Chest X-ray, PA view. Patient: 32 years old, sex F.
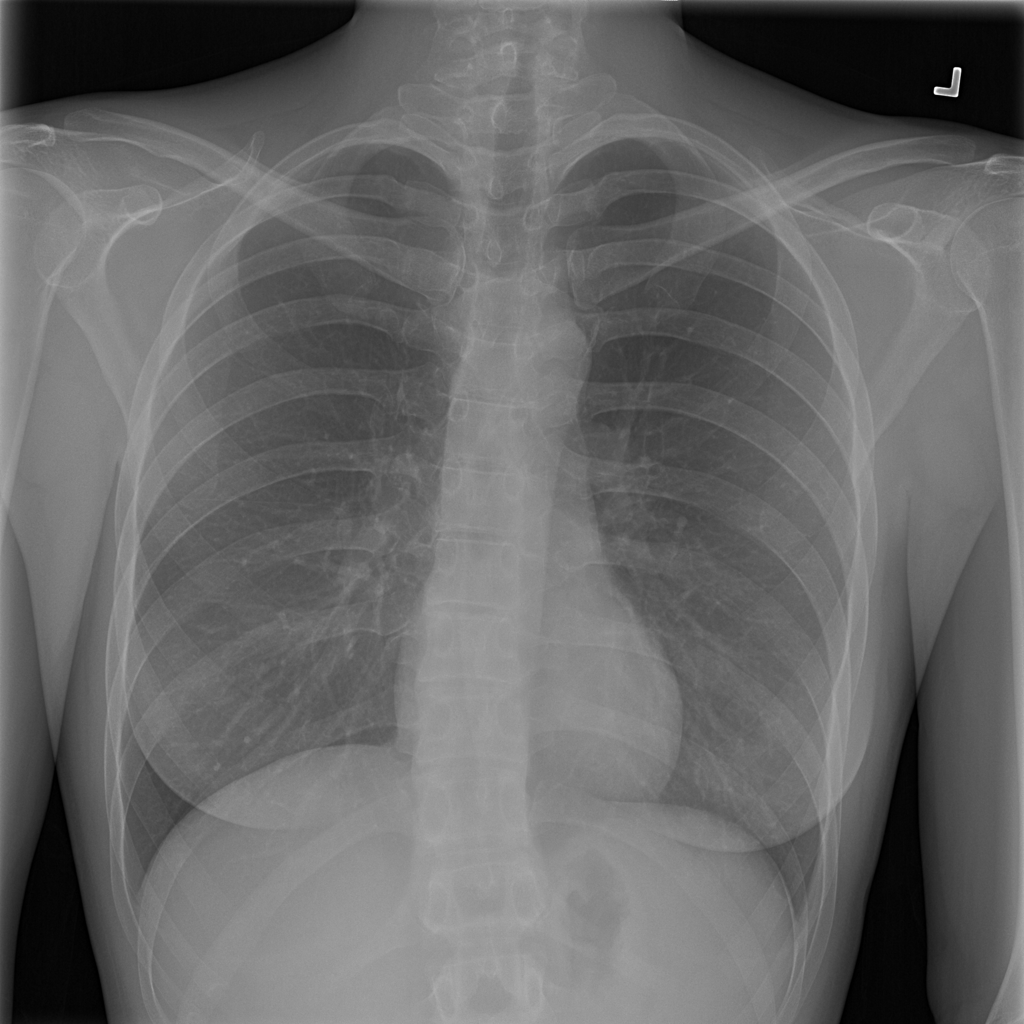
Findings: No Finding